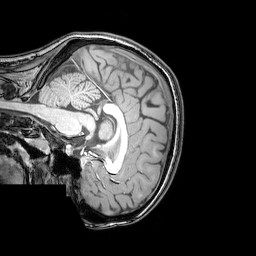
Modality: T1w
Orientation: sagittal
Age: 22
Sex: female
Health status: healthy
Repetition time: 0.081 s
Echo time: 0.037 s